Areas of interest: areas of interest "Shandong Pengxiang Automobile Co., Ltd. (South Area)"
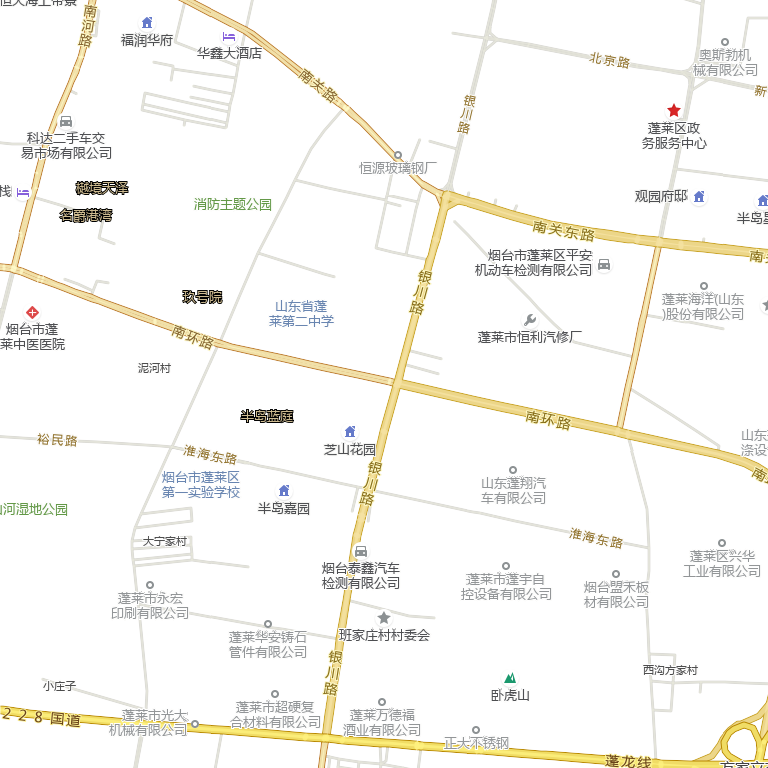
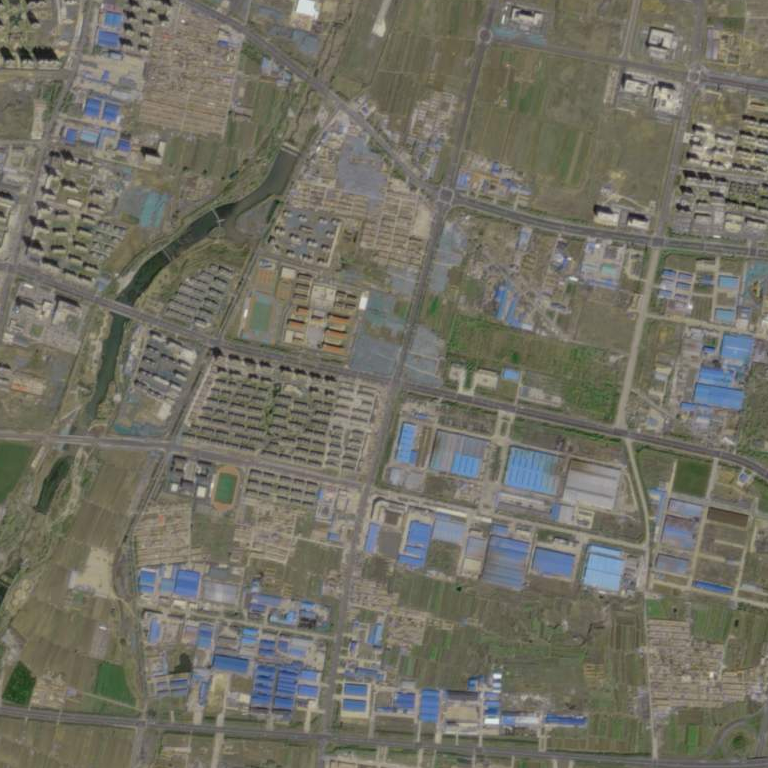